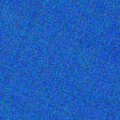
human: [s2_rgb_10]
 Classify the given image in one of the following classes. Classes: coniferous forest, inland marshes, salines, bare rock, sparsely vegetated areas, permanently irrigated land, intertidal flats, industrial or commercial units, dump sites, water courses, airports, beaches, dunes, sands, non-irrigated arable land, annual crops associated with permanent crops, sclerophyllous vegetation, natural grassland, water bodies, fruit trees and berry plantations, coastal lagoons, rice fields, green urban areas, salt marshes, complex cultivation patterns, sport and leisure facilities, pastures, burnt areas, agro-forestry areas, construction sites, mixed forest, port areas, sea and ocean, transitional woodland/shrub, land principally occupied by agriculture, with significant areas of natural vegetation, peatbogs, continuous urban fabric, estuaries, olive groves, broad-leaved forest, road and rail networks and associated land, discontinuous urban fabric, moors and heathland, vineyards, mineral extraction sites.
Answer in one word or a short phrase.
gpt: sea and ocean